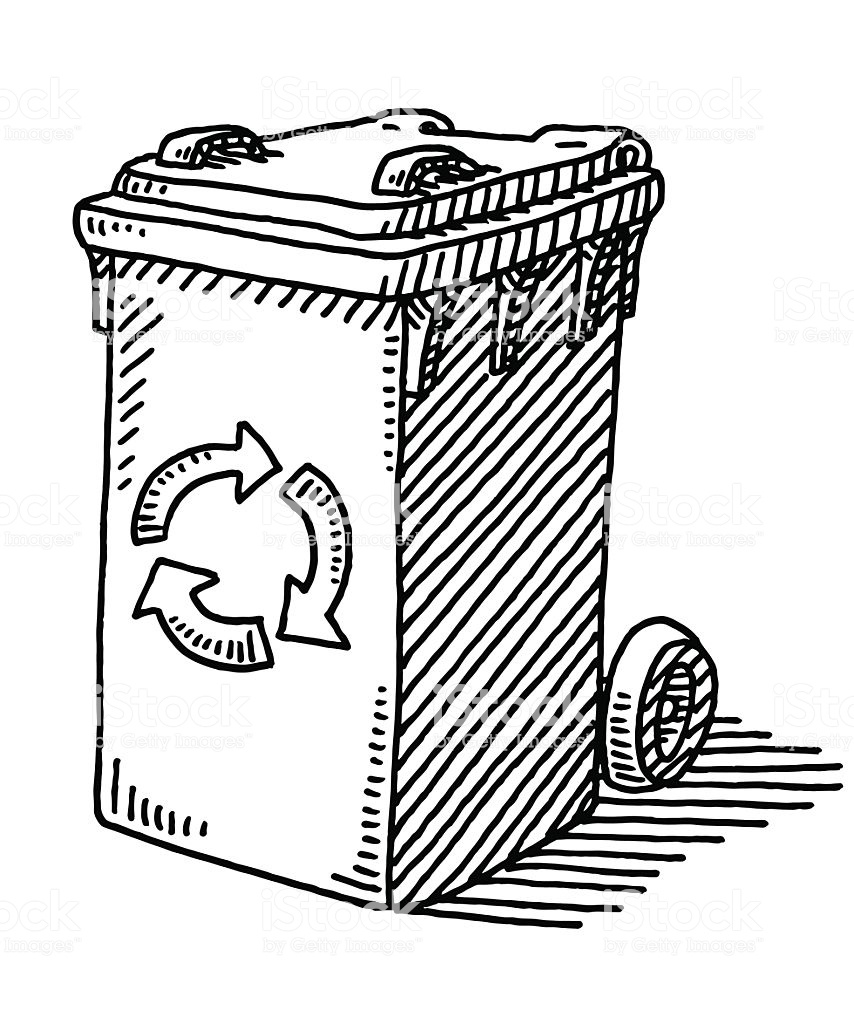
Label: ashcan, trash can, garbage can, wastebin, ash bin, ash-bin, ashbin, dustbin, trash barrel, trash bin